Field crop: maize
Growth stage: 2
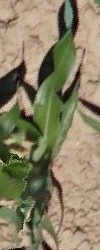
Species: maize